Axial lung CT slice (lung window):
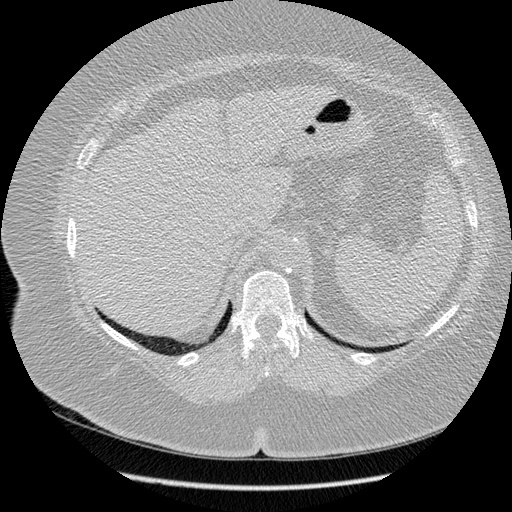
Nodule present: no